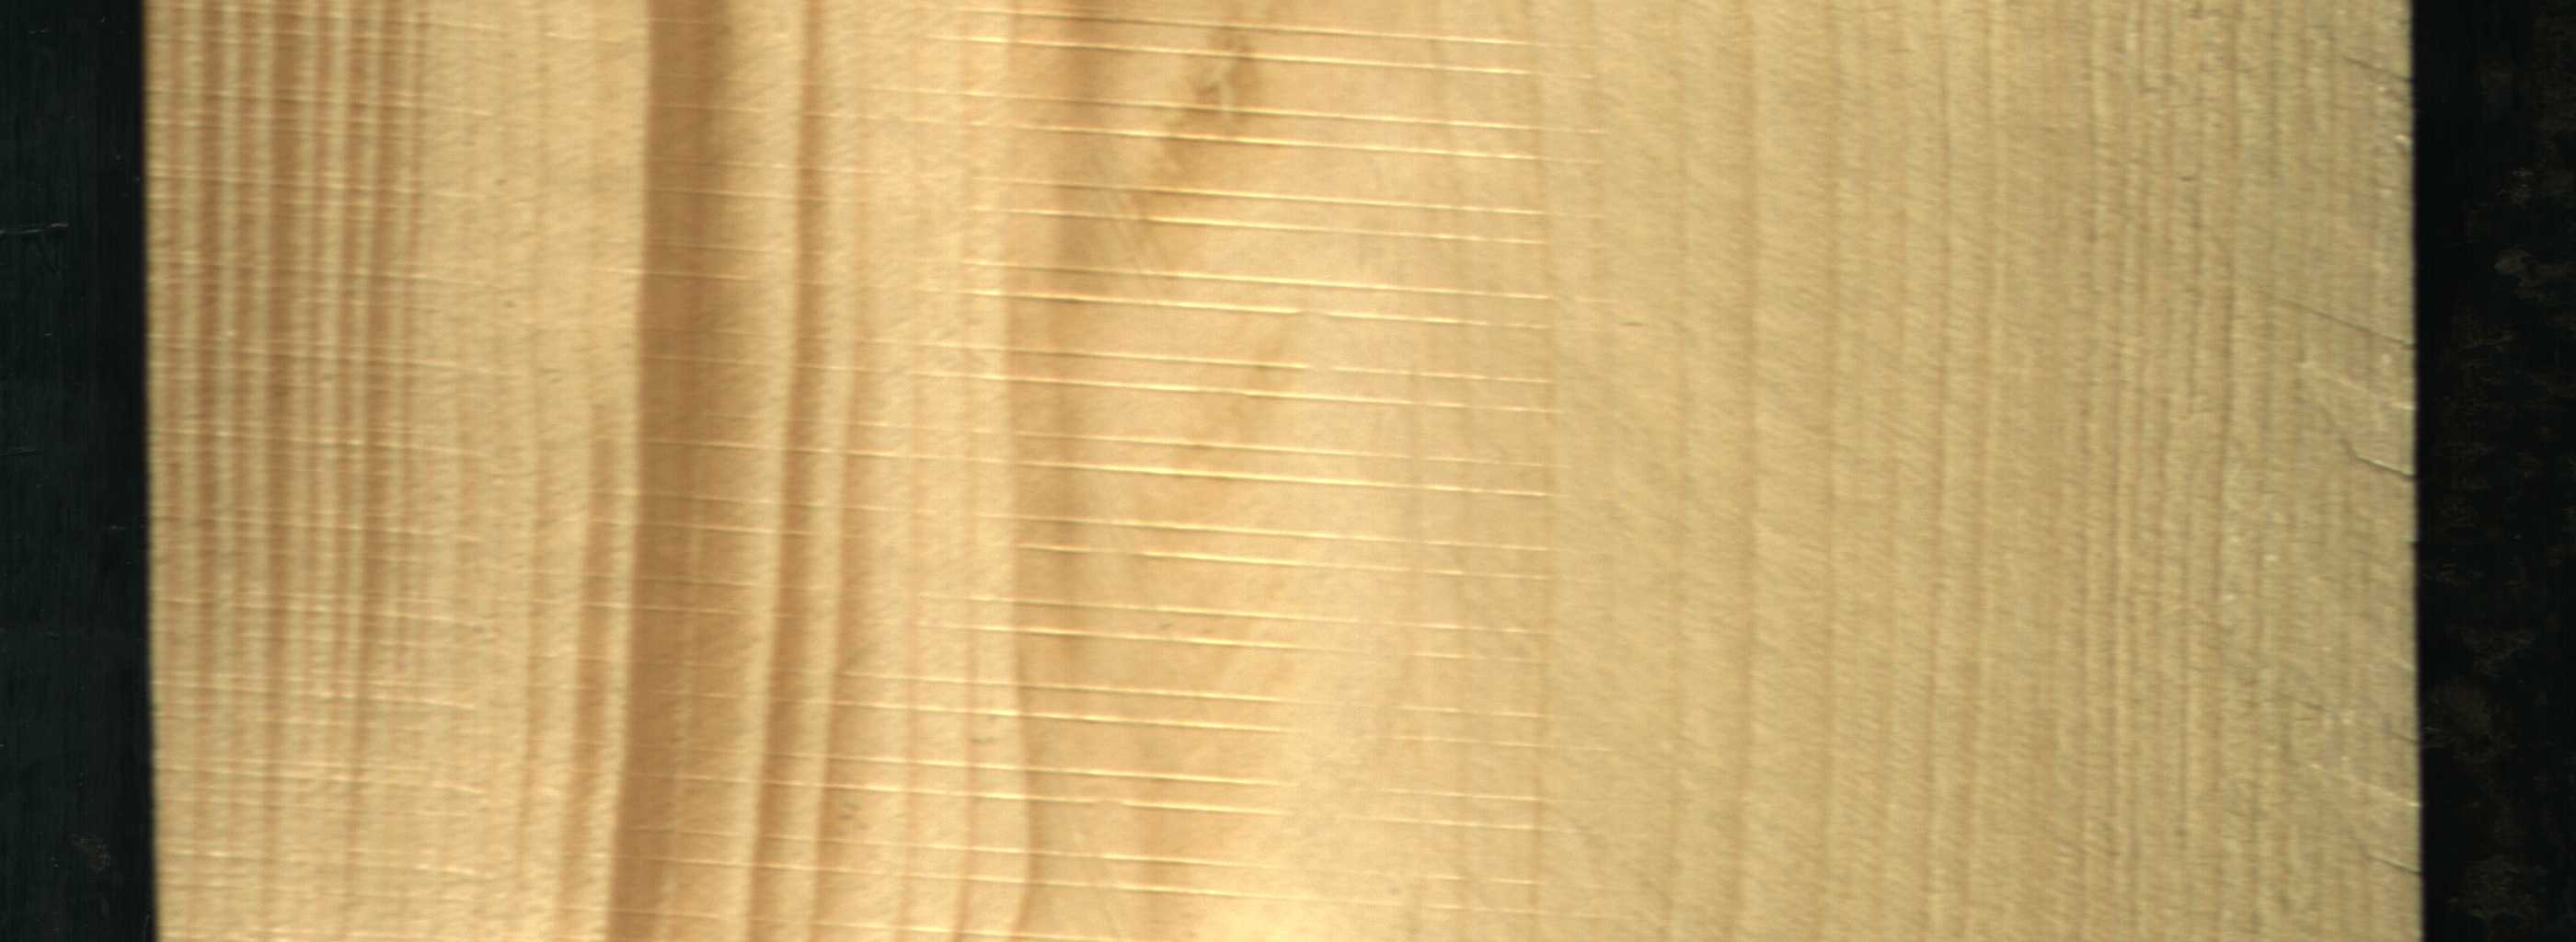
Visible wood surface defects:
Quartzity